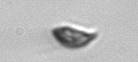
Label: Cryptophyta